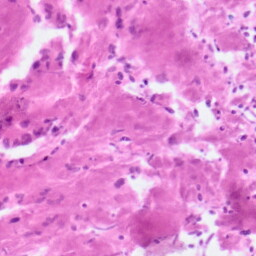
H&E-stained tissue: Pancreatic